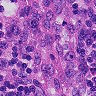
Metastatic tissue present: no